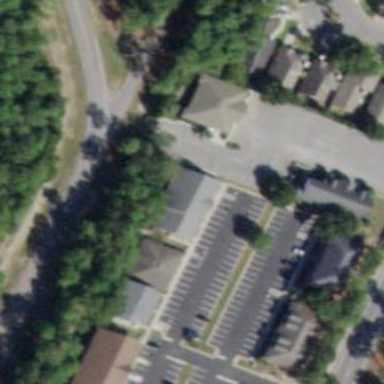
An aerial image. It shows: Parking space.